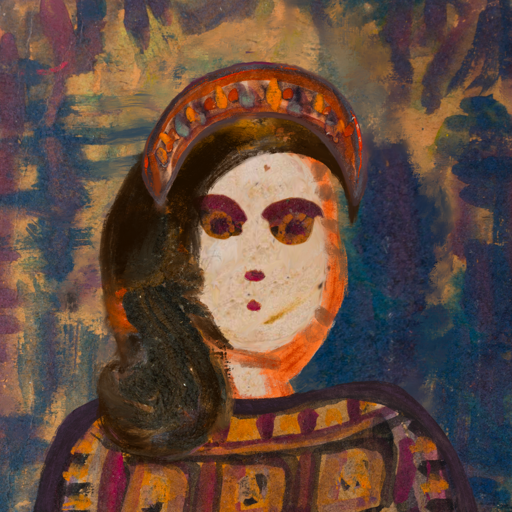
Background: InTheSun, Head And Neck Front: Rupkatha, Face Front: Doll, Bust: Doll, Hair Front: Gypsy_Queen, Head Accessory: Hypocrite, Second Necklace: Blank, Necklace: Blank, Baby: Blank